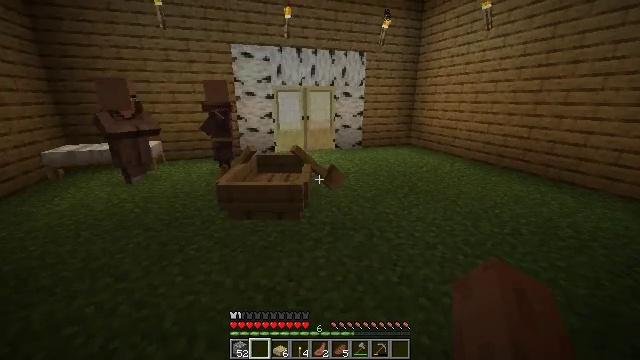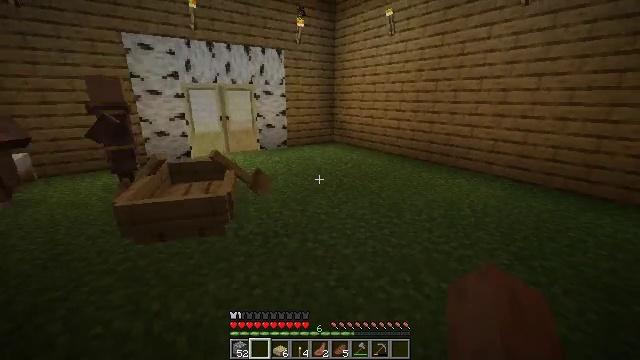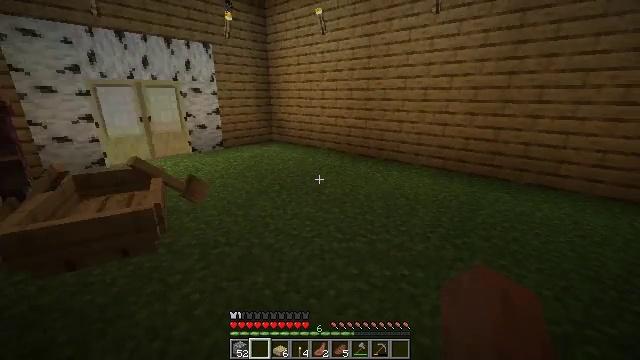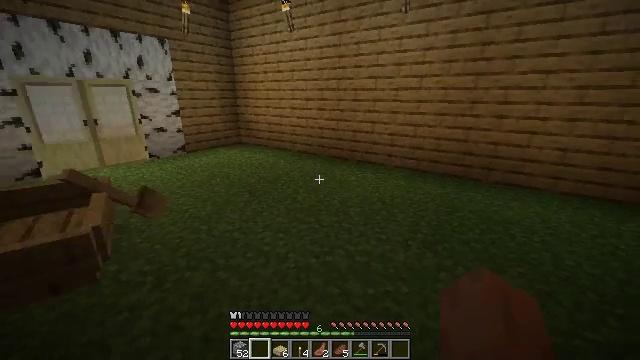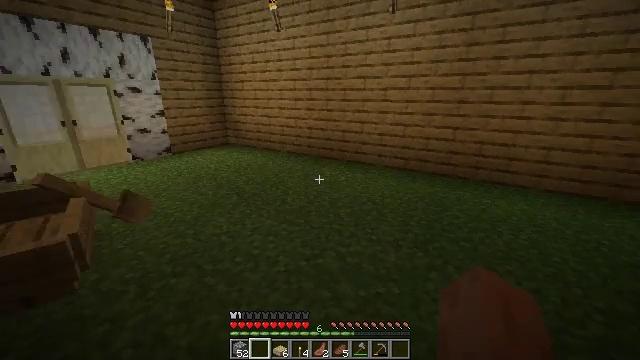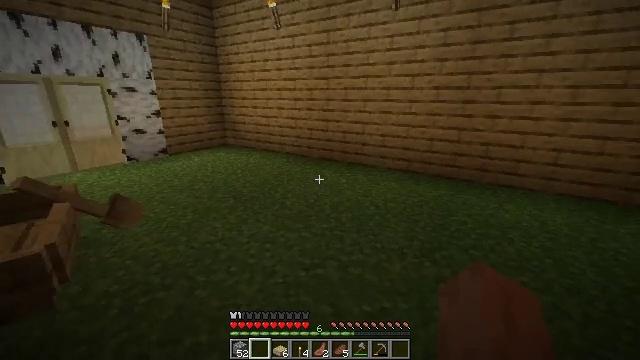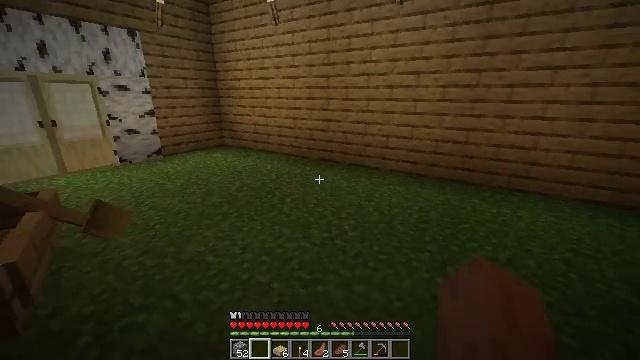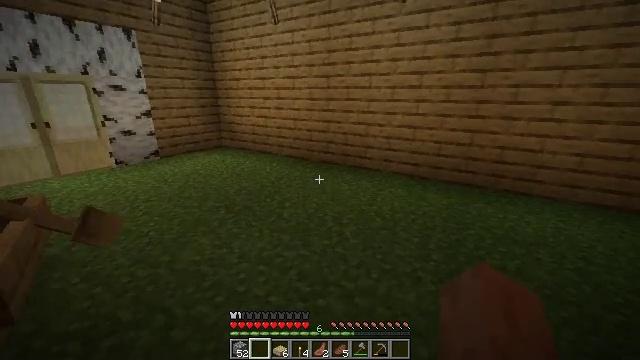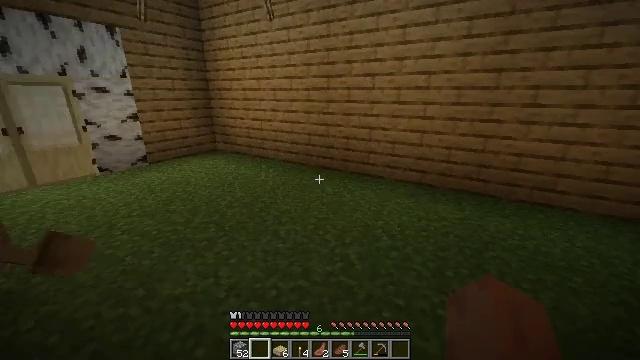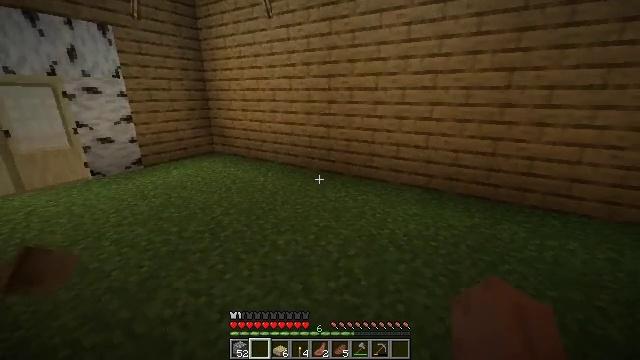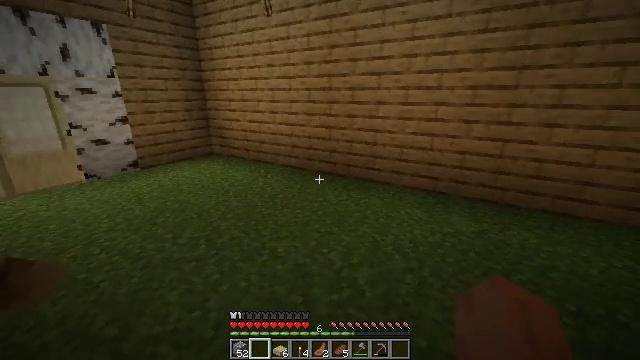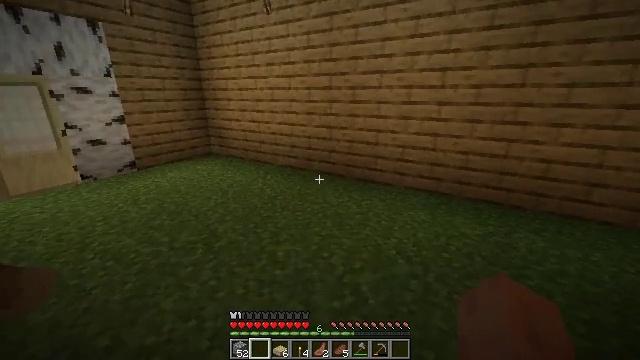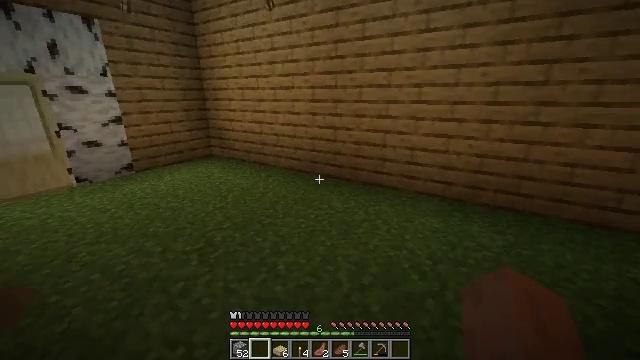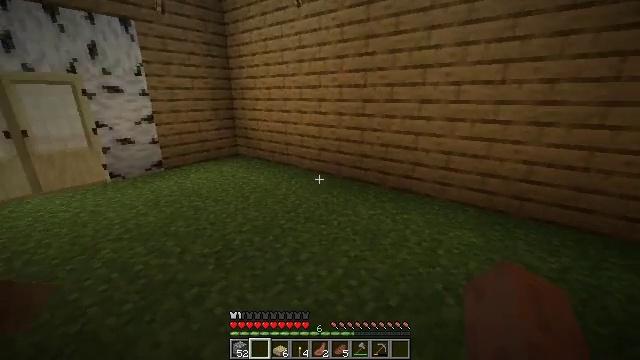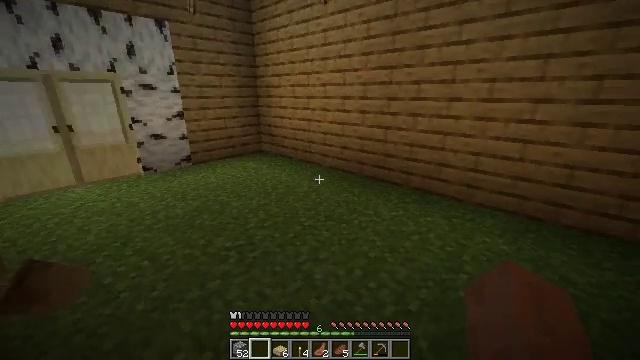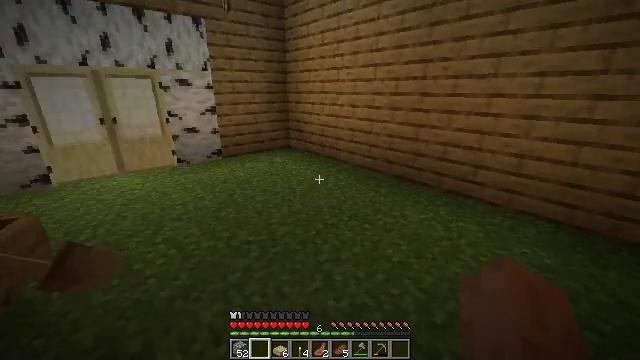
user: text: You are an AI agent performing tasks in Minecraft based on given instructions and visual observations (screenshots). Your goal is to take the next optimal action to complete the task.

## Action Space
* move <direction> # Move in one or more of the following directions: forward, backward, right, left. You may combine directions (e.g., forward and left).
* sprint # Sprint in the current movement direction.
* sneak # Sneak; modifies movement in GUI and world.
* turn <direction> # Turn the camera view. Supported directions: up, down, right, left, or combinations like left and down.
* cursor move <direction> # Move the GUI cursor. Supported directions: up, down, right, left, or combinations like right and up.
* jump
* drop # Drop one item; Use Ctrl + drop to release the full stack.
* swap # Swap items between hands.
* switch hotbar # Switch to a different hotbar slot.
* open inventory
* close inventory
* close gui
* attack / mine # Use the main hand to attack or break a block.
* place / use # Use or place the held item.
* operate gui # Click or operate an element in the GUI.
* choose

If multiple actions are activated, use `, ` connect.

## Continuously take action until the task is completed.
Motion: motion action
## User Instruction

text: Retrieve oak planks from the wooden block.
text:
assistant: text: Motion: move forward, turn right
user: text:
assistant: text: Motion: move forward, turn right
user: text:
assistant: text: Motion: move forward, turn right
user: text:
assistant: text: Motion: move forward, turn right
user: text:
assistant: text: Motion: move forward
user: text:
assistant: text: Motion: move forward
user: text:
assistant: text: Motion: move forward
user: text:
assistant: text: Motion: move forward
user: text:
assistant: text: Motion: move forward
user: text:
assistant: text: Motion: move forward
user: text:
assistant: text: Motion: move forward
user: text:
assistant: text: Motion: move forward
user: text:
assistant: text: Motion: turn left
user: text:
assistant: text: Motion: turn left
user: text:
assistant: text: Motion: turn left
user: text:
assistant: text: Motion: turn left
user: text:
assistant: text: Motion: turn left
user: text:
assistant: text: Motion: turn left
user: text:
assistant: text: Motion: turn left
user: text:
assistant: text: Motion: turn left
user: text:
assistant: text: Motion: turn left
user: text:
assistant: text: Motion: turn left
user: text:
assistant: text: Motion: turn left
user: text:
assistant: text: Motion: no_op
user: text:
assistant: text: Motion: turn left
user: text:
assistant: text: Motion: turn left
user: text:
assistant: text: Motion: turn left
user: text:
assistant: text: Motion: turn left
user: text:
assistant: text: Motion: turn left
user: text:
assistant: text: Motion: turn left